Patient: sex M, age 80
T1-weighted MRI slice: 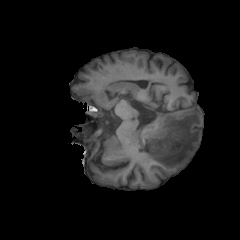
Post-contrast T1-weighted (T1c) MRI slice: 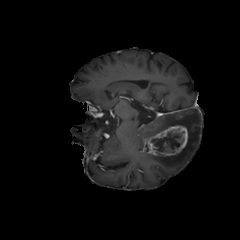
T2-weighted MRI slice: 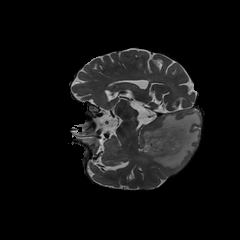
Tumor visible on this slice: yes
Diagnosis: Glioblastoma, IDH-wildtype
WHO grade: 4